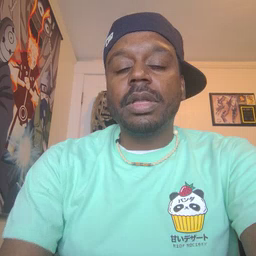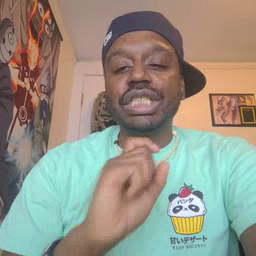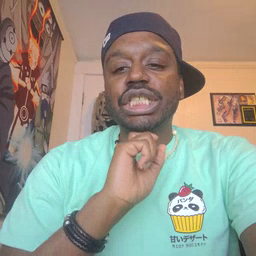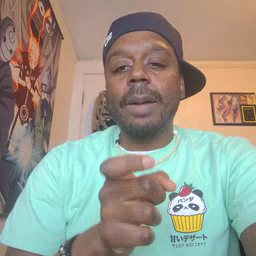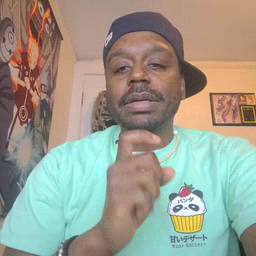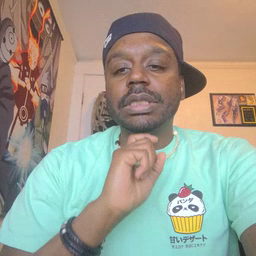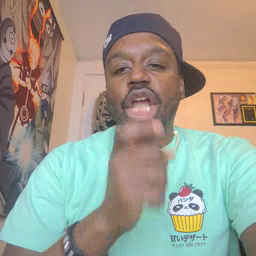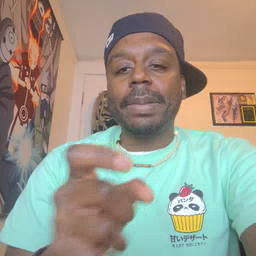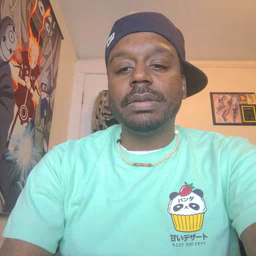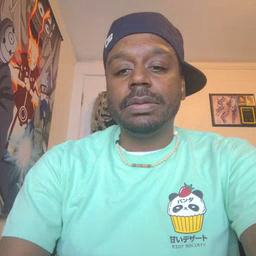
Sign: garbage